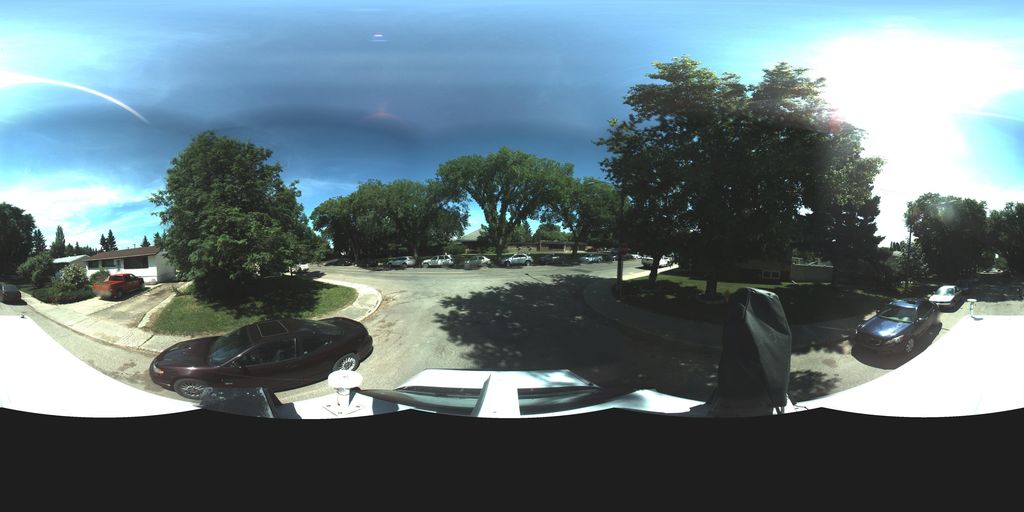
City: saskatoon